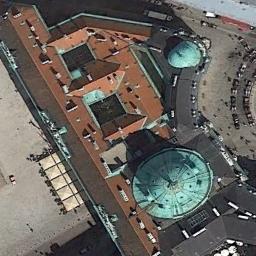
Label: palace